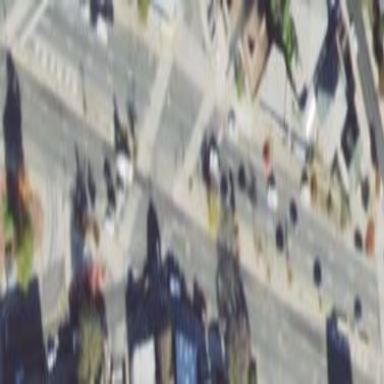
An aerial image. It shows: Traffic island.